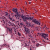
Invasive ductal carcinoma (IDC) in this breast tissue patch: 0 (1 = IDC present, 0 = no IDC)